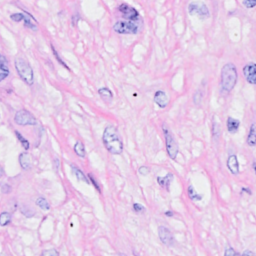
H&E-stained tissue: Breast